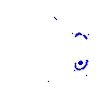
Particle: pion